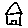
Label: house